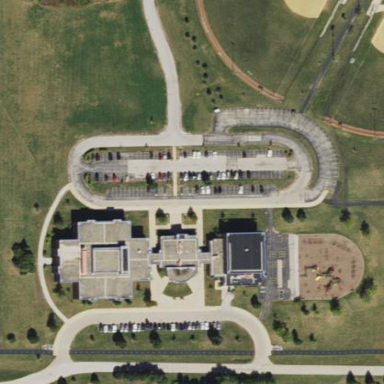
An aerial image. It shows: School used for education purposes.